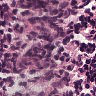
Metastatic tissue present: no